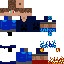
A male human skin with dark skin, wearing brown long hair dressed in a blue hoodie and blue pants, featuring a closed mouth.